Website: macys
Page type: payment
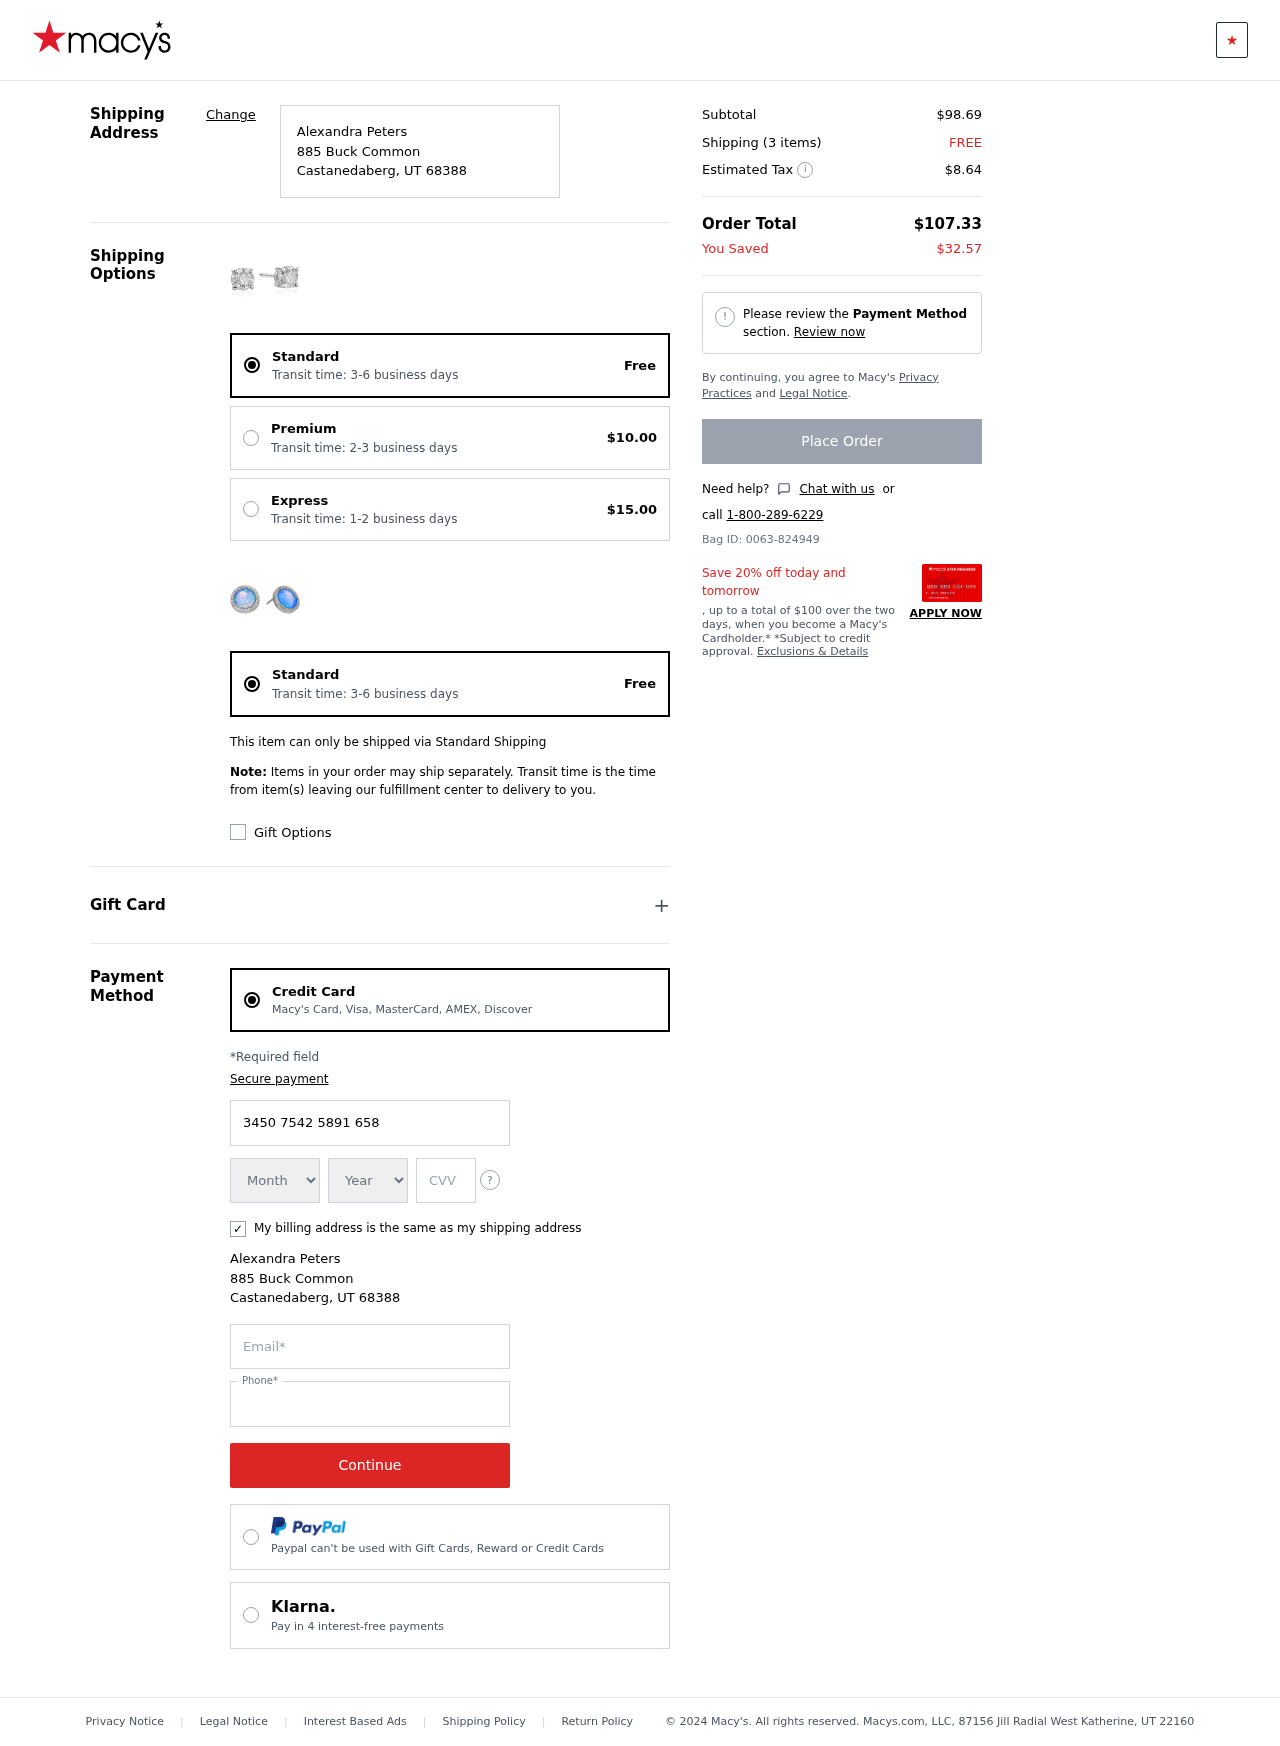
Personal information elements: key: PII_CARD_CVV
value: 7057
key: PII_CARD_EXPIRY_MONTH
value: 12
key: PII_CARD_EXPIRY_YEAR
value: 29
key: PII_CARD_NUMBER
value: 3450 7542 5891 658
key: PII_CITY
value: Castanedaberg
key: PII_EMAIL
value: alexandrapeters@yahoo.com
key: PII_FULLNAME
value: Alexandra Peters
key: PII_PHONE
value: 5905277239
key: PII_POSTCODE
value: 68388
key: PII_STATE_ABBR
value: UT
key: PII_STREET
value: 885 Buck Common
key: PII_FULLNAME2
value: Alexandra Peters
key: PII_CITY2
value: Castanedaberg
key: PII_STATE_ABBR2
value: UT
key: PII_POSTCODE_FULL
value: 68388
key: PII_POSTCODE_NUMERIC
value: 68388
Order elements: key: ORDER_DELIVERY_DATE
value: Transit time: 3-6 business days
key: ORDER_SHIPPING_STANDARD
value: Free
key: ORDER_SHIPPING_PREMIUM
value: $10.00
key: ORDER_SHIPPING_EXPRESS
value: $15.00
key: ORDER_DELIVERY_DATE2
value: Transit time: 3-6 business days
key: ORDER_SHIPPING_STANDARD2
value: Free
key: ORDER_SUBTOTAL
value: $98.69
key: ORDER_NUM_ITEMS
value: Shipping (3 items)
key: ORDER_SHIPPING_COST
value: FREE
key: ORDER_TAX
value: $8.64
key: ORDER_TOTAL
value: $107.33
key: ORDER_SAVINGS
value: $32.57
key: ORDER_ID
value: Bag ID: 0063-824949